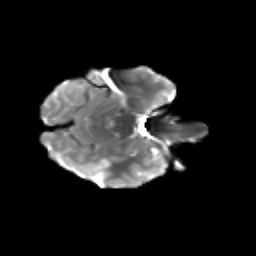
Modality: T2w
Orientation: axial
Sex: female
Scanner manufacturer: siemens
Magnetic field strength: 3 T
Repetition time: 5 s
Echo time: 0.071 s